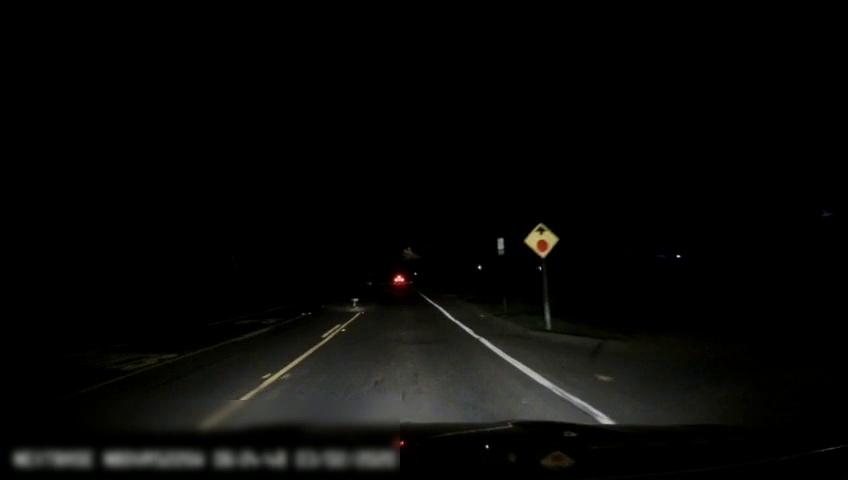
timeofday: Night
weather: Other
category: Drivable Space
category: Lanes | Current Lane
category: Lanes | Current Lane
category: Lanes | Alternate Lane
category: Lanes | Opposite Lane
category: Traffic | Signs